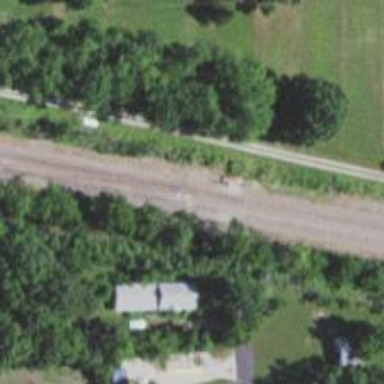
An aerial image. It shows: Railway siding with rails.